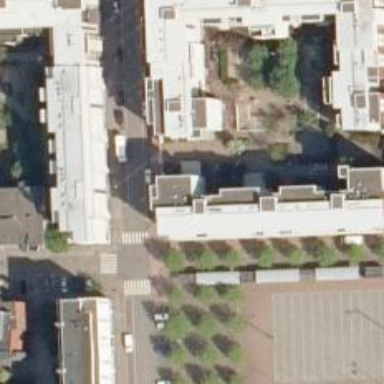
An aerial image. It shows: Kindergarten.